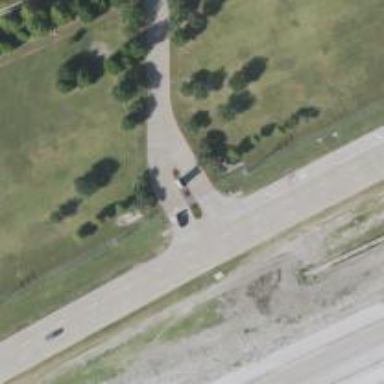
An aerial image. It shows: Secondary road with frontage road.